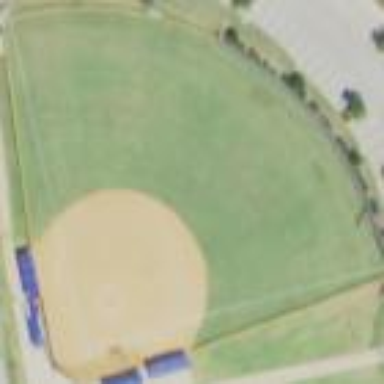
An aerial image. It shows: Baseball pitch for leisure and sports activities.